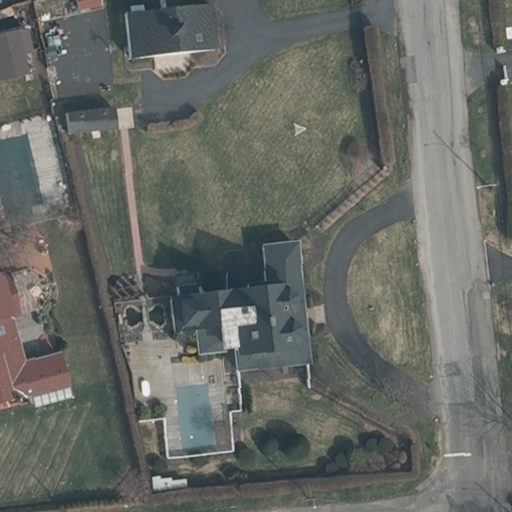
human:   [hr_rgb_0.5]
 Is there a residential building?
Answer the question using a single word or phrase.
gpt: yes

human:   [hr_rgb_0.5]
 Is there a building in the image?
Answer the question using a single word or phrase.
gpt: yes

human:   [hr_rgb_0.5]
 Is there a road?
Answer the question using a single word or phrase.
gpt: yes

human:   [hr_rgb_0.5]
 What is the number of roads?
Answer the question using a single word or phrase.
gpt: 1

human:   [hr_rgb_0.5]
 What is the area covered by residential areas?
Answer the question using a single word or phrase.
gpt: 10595m2

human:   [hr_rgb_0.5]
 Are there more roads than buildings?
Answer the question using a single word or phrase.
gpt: no

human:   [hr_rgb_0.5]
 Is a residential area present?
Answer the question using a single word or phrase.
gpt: yes

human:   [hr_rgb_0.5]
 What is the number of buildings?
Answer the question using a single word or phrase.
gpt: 5

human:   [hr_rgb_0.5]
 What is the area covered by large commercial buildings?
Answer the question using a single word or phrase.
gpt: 0m2

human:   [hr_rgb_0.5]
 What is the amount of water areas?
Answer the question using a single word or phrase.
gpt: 0

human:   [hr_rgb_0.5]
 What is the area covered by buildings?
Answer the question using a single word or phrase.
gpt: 1040m2

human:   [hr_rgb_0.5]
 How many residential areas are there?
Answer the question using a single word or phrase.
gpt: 1

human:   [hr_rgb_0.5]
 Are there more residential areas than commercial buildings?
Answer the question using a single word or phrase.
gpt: yes

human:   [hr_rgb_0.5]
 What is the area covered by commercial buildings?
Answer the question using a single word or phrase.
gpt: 0m2

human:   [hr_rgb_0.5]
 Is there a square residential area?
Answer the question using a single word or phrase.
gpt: no

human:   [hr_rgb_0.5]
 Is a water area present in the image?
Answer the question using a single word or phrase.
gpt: no

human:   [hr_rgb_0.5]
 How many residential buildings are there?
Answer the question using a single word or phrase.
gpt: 3

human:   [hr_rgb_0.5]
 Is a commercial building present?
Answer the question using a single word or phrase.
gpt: no

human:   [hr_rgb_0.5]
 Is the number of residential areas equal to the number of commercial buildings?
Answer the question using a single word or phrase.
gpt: no

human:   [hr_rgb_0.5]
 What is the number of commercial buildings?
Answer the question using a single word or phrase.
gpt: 0

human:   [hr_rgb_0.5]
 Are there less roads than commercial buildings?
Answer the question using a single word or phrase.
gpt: no

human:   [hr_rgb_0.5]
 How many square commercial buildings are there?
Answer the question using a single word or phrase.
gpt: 0

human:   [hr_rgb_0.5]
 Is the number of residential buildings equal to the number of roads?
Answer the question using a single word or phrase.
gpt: no

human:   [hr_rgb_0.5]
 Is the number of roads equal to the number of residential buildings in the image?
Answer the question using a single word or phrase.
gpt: no

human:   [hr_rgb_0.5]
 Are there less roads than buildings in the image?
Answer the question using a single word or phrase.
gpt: yes

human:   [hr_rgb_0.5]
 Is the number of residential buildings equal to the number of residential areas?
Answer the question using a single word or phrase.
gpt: no

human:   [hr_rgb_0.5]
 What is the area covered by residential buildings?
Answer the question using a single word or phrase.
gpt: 736m2

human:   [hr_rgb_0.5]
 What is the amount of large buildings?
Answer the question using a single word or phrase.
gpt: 0

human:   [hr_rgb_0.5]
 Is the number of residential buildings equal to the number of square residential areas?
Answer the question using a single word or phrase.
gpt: no

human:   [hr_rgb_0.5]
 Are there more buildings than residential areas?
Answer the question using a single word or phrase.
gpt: yes

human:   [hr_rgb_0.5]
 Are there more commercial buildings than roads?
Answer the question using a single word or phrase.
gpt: no

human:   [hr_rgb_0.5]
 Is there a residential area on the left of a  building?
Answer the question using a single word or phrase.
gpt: yes

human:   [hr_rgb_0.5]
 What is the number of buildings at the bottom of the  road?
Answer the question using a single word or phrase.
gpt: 1

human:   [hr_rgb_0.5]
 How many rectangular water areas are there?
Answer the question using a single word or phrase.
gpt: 0

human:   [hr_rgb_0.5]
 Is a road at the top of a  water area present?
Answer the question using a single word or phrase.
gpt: no

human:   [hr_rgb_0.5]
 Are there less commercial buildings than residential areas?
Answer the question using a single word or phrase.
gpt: yes

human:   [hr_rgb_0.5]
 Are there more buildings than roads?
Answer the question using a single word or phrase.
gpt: yes

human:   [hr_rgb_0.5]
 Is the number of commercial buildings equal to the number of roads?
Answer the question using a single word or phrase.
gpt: no

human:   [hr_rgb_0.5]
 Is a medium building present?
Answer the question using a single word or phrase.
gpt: yes

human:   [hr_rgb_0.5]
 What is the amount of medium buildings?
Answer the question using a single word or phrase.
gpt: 3

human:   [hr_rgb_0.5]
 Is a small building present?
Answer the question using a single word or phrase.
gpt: yes

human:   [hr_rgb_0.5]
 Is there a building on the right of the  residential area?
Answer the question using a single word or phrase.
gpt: yes

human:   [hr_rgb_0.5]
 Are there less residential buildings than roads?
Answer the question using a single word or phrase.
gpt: no

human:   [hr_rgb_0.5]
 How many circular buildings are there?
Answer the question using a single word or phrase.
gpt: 0

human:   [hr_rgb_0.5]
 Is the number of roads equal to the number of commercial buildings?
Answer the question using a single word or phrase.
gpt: no

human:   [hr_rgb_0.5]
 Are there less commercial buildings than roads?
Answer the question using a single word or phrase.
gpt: yes

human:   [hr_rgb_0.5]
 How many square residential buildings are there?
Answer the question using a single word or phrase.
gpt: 0

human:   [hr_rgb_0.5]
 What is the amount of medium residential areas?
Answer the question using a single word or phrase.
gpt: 0

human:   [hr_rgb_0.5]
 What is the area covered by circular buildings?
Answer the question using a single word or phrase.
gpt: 0m2

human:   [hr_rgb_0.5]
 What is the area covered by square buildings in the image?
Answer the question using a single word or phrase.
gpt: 0m2

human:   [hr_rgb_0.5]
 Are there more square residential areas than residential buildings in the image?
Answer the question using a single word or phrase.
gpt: no

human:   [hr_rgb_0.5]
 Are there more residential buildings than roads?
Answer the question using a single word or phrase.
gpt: yes

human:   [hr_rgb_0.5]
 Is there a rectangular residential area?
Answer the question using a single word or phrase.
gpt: yes

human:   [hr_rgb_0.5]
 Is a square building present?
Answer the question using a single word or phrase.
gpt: no

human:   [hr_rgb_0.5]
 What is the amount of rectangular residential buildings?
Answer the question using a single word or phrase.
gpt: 0

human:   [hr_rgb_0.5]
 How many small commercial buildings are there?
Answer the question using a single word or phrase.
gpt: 0

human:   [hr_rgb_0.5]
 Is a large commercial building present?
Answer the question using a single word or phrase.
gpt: no

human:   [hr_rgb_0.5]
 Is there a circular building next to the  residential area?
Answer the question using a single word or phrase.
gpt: no

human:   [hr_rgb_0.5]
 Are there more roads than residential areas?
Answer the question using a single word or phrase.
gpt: no

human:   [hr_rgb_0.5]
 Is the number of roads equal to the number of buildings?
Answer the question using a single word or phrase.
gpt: no

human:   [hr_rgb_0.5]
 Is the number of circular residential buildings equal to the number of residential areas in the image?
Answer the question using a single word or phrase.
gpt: no

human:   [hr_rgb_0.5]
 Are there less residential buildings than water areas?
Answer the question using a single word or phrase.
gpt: no

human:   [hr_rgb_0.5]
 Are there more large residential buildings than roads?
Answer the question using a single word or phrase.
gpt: no

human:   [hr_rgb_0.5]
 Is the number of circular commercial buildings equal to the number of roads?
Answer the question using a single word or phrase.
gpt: no